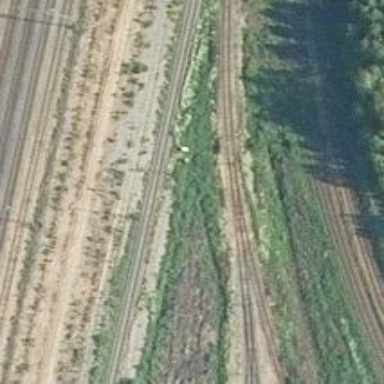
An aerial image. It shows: Railway signal.